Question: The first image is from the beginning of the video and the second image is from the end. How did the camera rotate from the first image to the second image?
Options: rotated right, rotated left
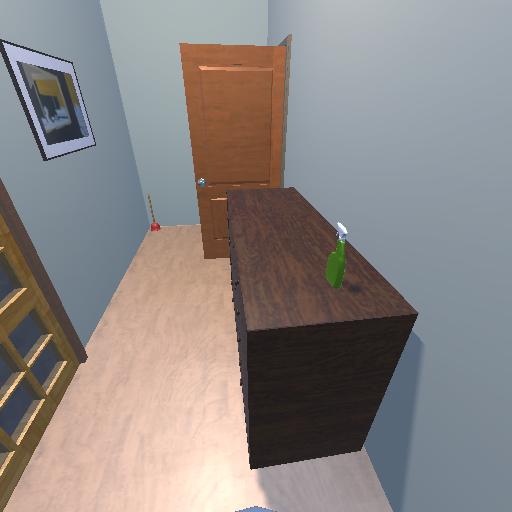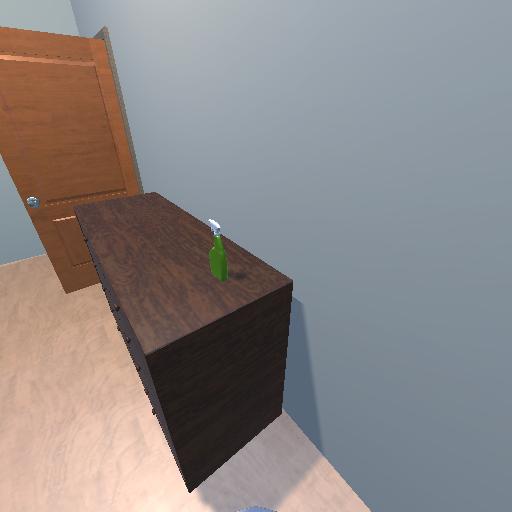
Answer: rotated right